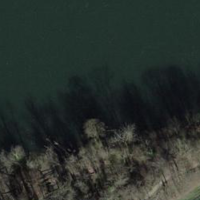
EUNIS habitat code: 15
Species observed at this site:
Corvus corone
Cyanistes caeruleus
Anas platyrhynchos
Troglodytes troglodytes
Dendrocopos major
Passer domesticus
Fringilla coelebs
Sylvia atricapilla
Turdus merula
Chroicocephalus ridibundus
Phalacrocorax carbo
Poecile palustris
Cygnus olor
Parus major
Erithacus rubecula
Sitta europaea
Garrulus glandarius
Columba livia
Picus viridis